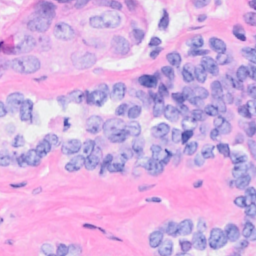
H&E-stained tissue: Breast